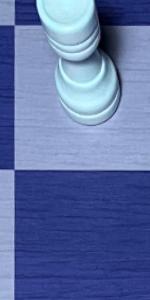
Label: Empty